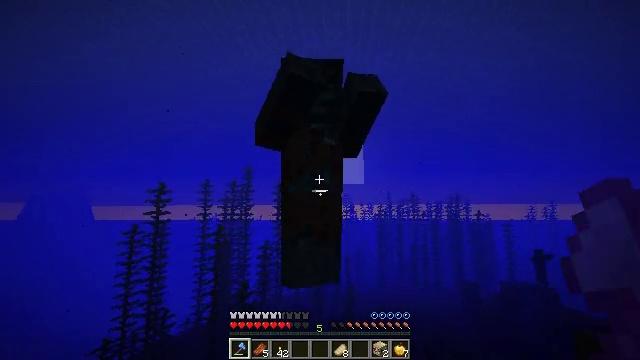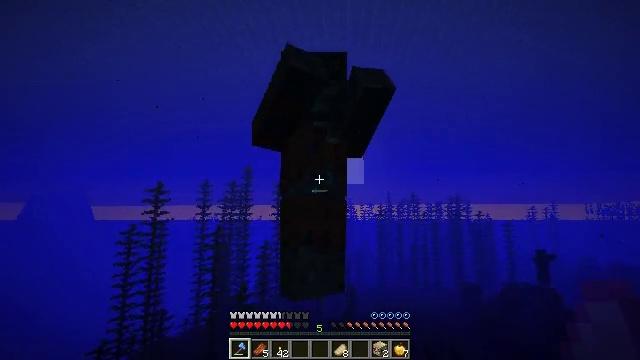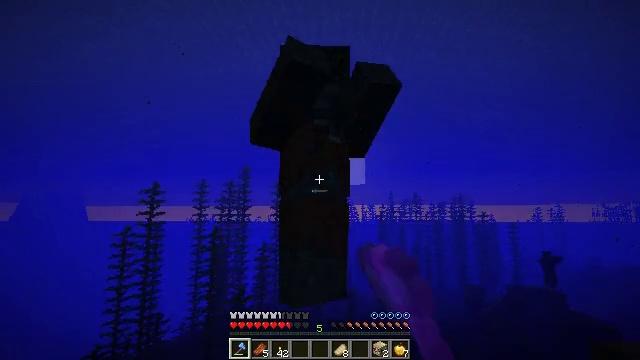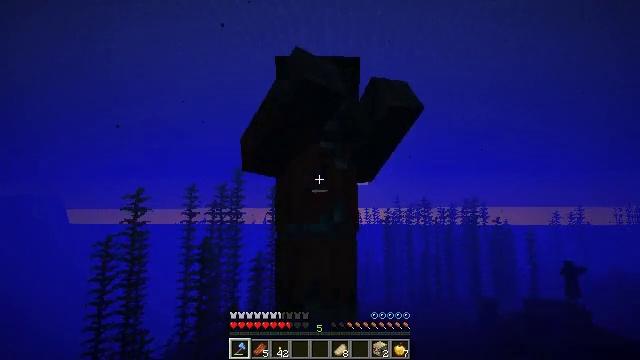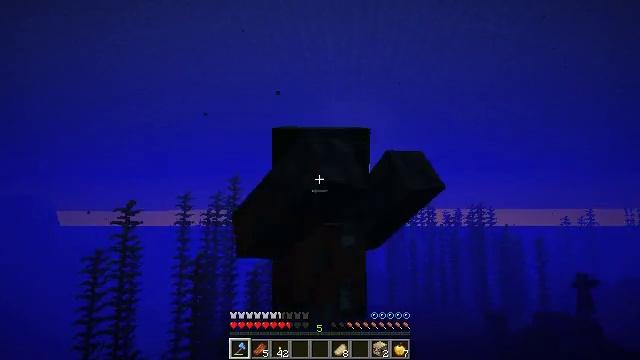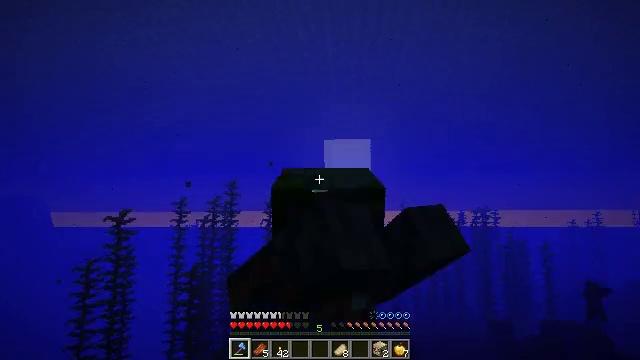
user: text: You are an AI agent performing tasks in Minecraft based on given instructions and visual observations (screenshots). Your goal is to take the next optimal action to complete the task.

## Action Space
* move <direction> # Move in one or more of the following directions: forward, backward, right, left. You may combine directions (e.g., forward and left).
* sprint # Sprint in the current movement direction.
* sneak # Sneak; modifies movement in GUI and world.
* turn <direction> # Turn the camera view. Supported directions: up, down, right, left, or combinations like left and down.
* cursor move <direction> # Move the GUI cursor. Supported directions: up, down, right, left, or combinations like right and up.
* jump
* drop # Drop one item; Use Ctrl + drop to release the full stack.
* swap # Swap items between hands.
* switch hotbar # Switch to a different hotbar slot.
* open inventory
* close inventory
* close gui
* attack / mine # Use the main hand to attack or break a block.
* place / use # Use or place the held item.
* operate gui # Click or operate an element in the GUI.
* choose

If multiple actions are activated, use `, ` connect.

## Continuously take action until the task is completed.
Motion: motion action
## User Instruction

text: Battle with a drowned.
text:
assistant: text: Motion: attack / mine
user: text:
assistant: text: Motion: no_op
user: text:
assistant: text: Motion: attack / mine
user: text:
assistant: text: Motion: attack / mine
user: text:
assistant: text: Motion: no_op
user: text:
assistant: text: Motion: no_op